Question: Here's the script I have currently:

To test I created four work order records in the date range I'm using. In this script I'm telling it to omit one of the work orders from the find, but it still says "4" for the value of gNumRequestOpened.
Am I misunderstanding how to script a find? Is there a better way to do a find an omit records with certain criteria?
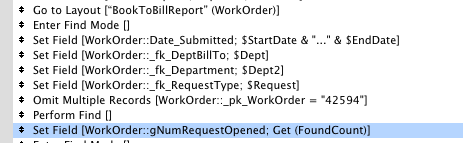
Answer: The <URL> step is meant to be used outside of a find request to omit a certain number of records beginning with the current record. It's not meant to be used within a find request.
You need to use <URL>. Replace your 'Omit Multiple Records' step with the following:
'''
New Record/Request
Set Field[WorkOrder::_pk_WorkOrder; "42594"]
Omit Record
'''